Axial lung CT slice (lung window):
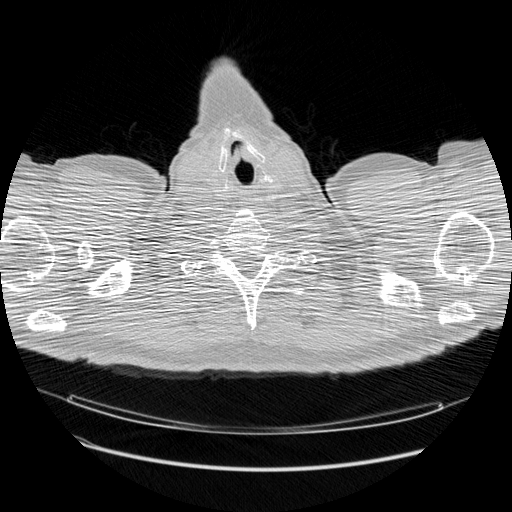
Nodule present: no